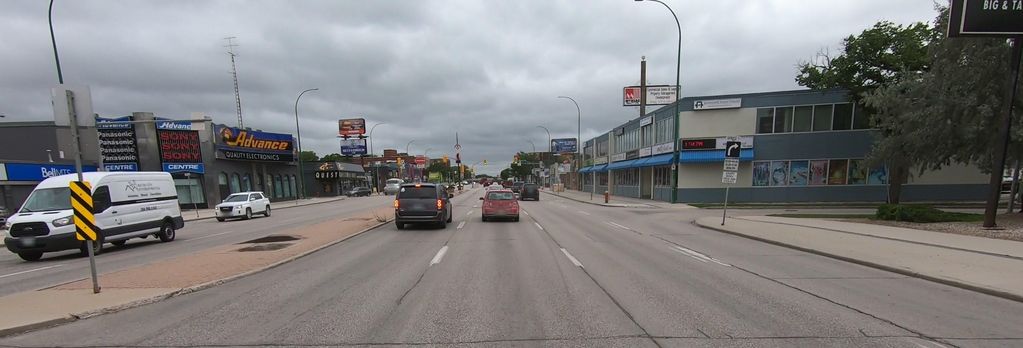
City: winnipeg